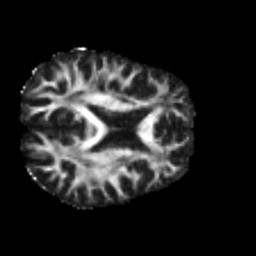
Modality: FA
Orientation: axial
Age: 25
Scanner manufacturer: philips
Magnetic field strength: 3 T
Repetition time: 8.6 s
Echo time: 0.127 s